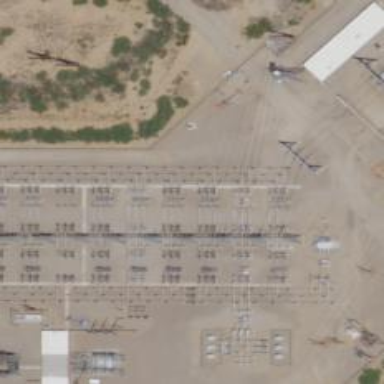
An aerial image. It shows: Switch used for power control.